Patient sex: M
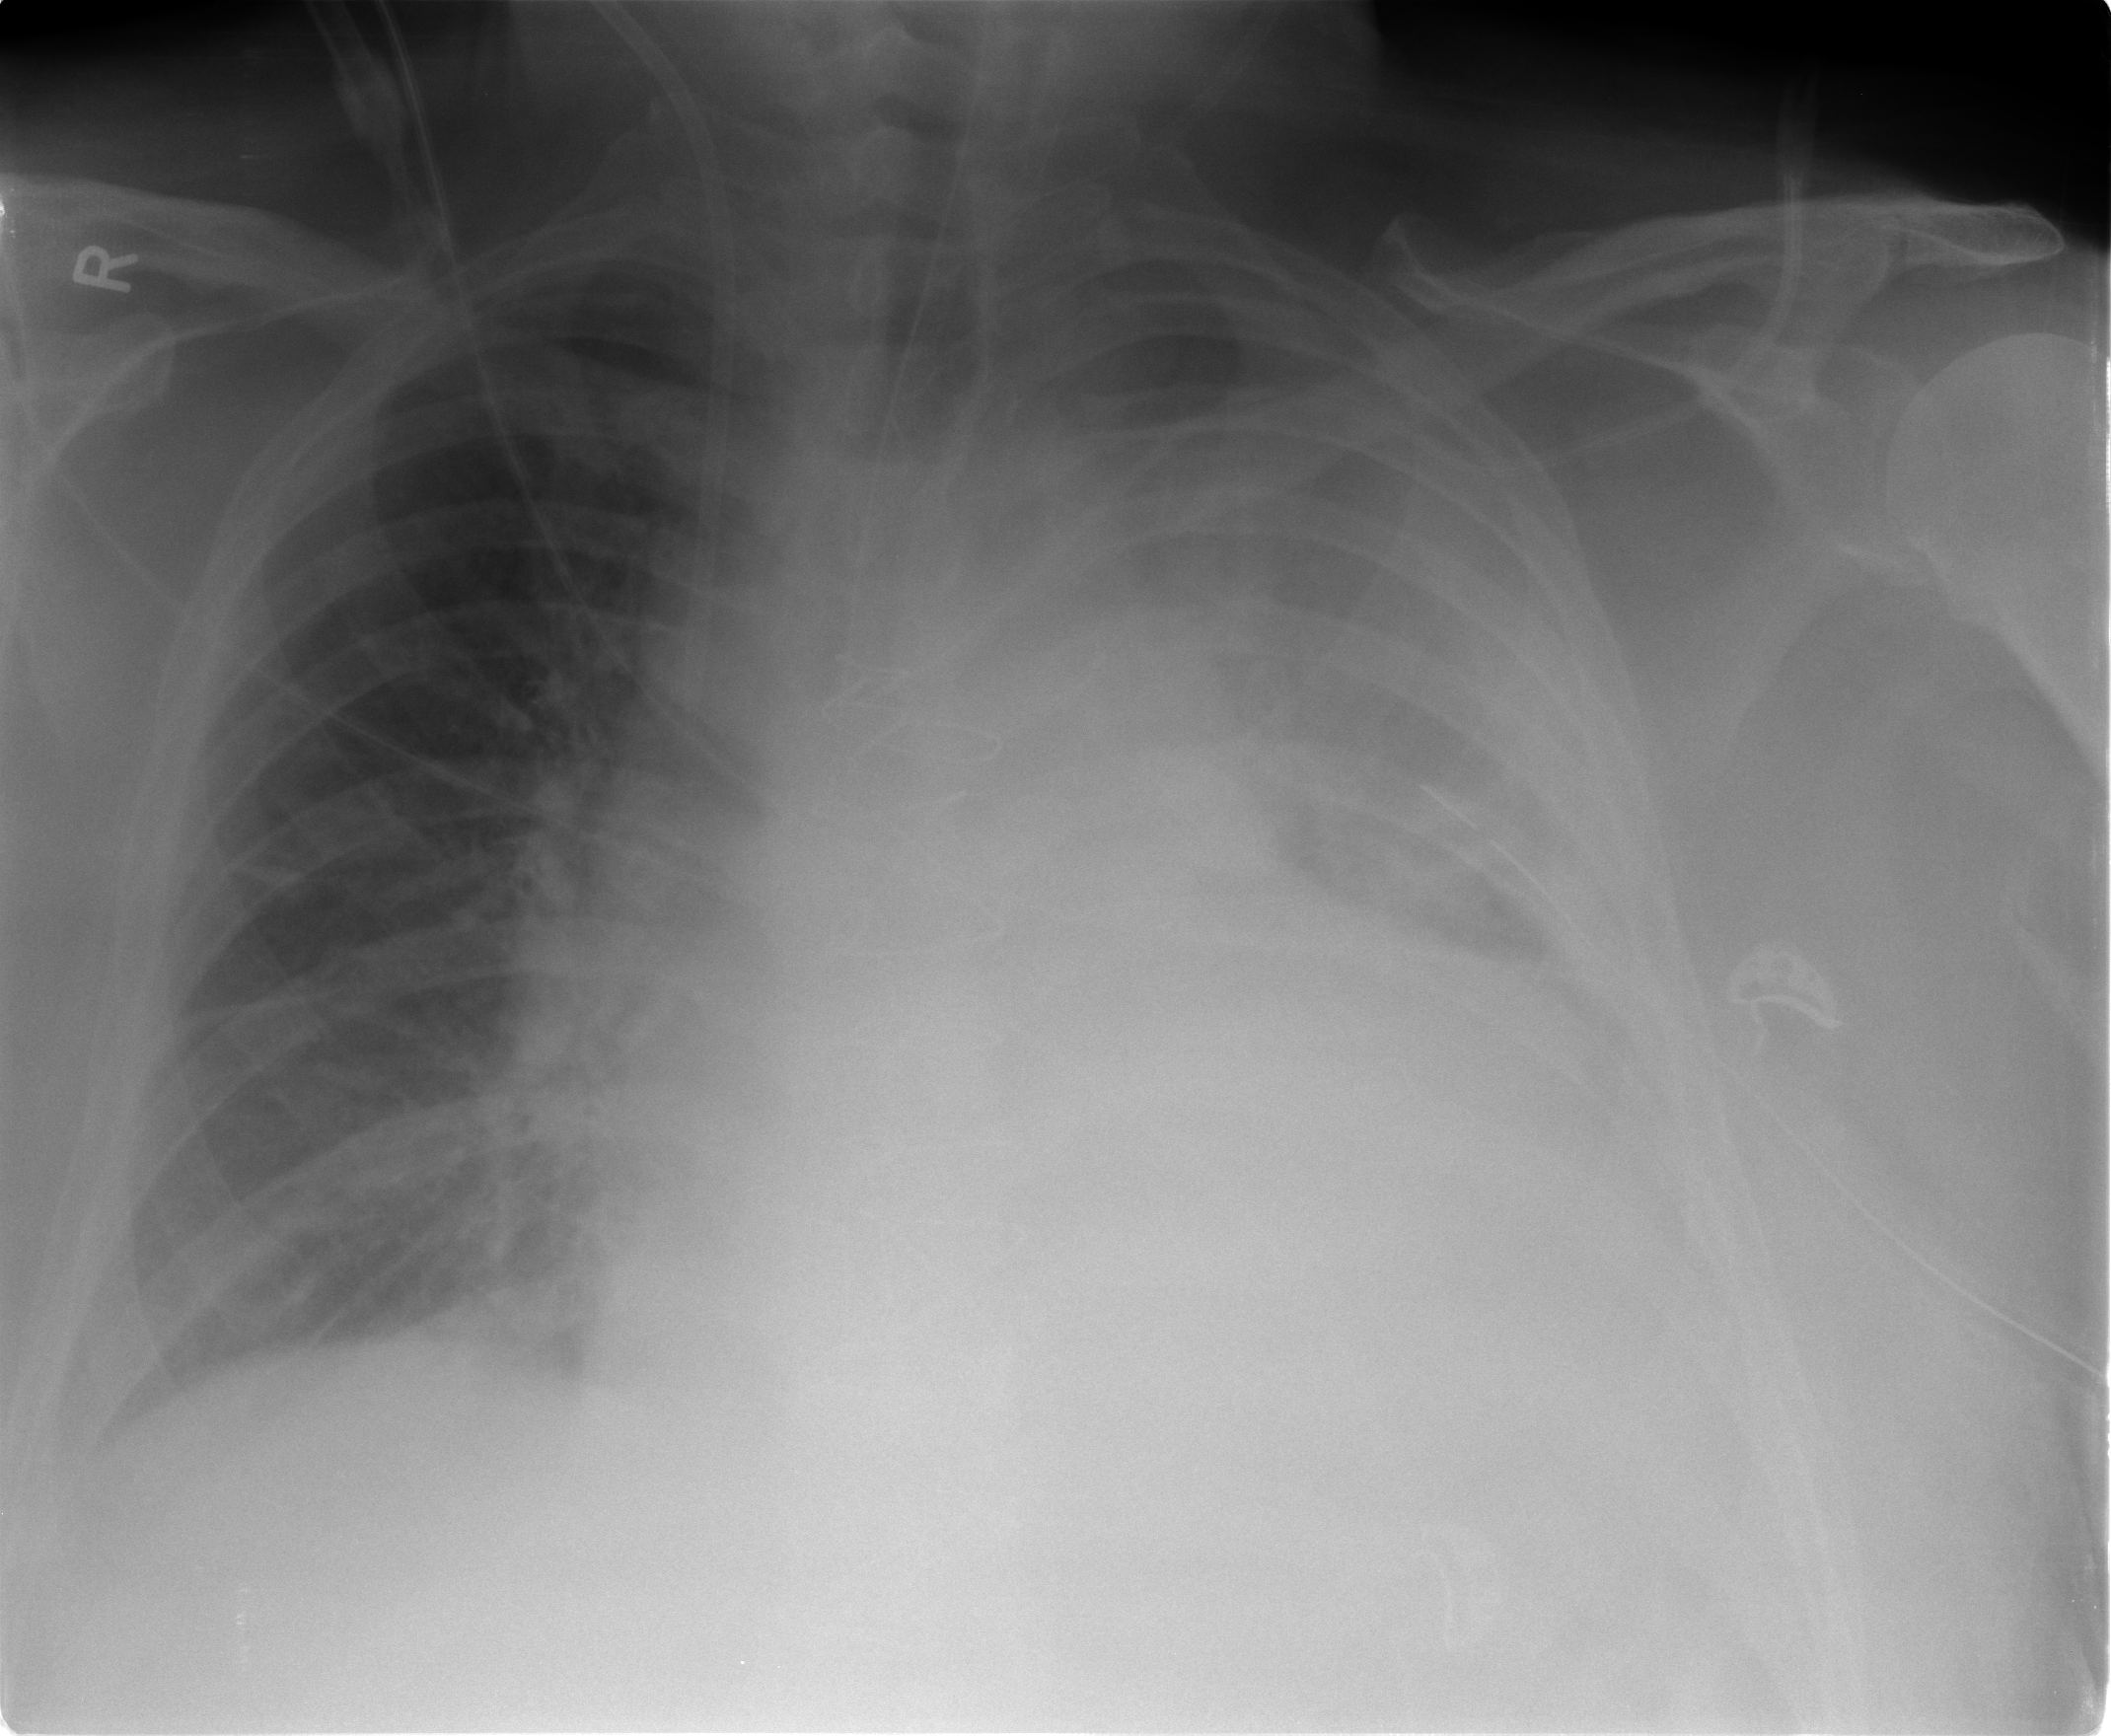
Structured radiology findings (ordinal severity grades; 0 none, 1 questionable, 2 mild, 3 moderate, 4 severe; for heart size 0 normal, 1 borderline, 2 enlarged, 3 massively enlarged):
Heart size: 2
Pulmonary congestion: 2
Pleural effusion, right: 2
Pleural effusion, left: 3
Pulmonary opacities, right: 0
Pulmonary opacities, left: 0
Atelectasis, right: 0
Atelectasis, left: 3